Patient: sex M, age 73
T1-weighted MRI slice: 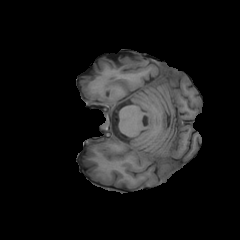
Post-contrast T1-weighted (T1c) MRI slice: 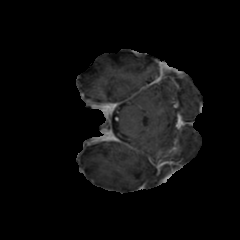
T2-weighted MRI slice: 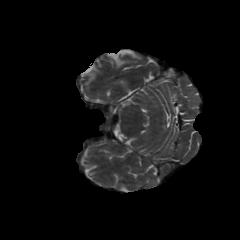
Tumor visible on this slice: no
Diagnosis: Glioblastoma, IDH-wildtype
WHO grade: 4